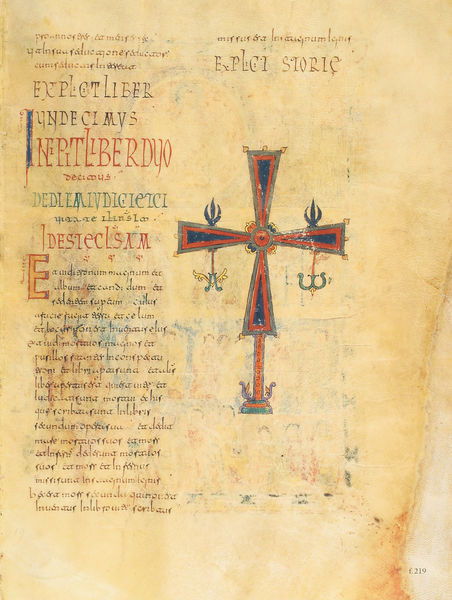
Titel: Beatus-Manuskript
Künstler: Magius
Institution: New York, Pierpont Morgan Library
Schlagwörter: blau, dreieck, gelb, ocker, symbol, rot, ornament, blatt, kreis, schrift, papier, vergilbt, flamme, buch, kreuz, seite, text, buchseite, pergament, buchmalerei, omega, alpha, liber, 219, explot